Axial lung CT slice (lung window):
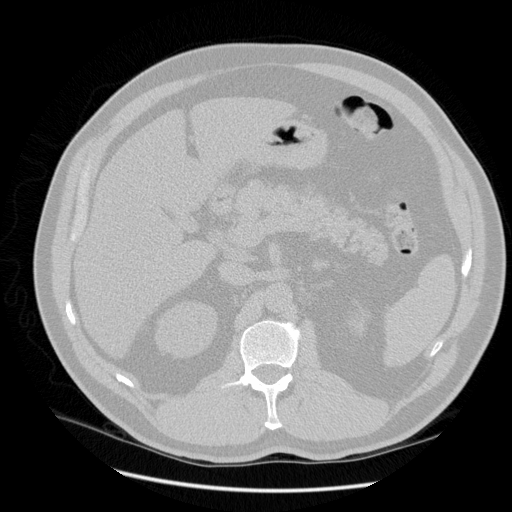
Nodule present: no